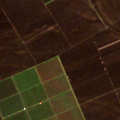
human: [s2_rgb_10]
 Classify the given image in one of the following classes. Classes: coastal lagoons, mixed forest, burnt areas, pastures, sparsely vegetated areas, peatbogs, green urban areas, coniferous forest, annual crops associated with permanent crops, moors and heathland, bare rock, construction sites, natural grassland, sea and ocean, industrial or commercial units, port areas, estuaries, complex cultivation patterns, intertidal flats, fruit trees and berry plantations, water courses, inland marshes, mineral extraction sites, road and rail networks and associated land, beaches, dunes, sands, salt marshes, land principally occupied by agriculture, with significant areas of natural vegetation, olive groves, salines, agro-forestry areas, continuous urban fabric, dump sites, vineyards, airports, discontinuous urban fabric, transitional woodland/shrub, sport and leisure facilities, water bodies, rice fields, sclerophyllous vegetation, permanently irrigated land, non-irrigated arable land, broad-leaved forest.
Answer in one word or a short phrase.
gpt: non-irrigated arable land, vineyards